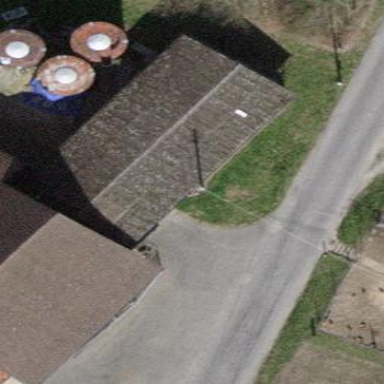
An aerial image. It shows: View of roof of building.